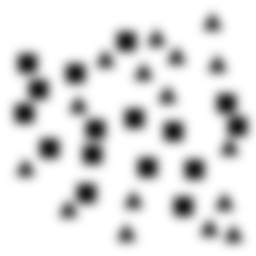
Squares: 16
Triangles: 16
Stars: 0
Total shapes: 32